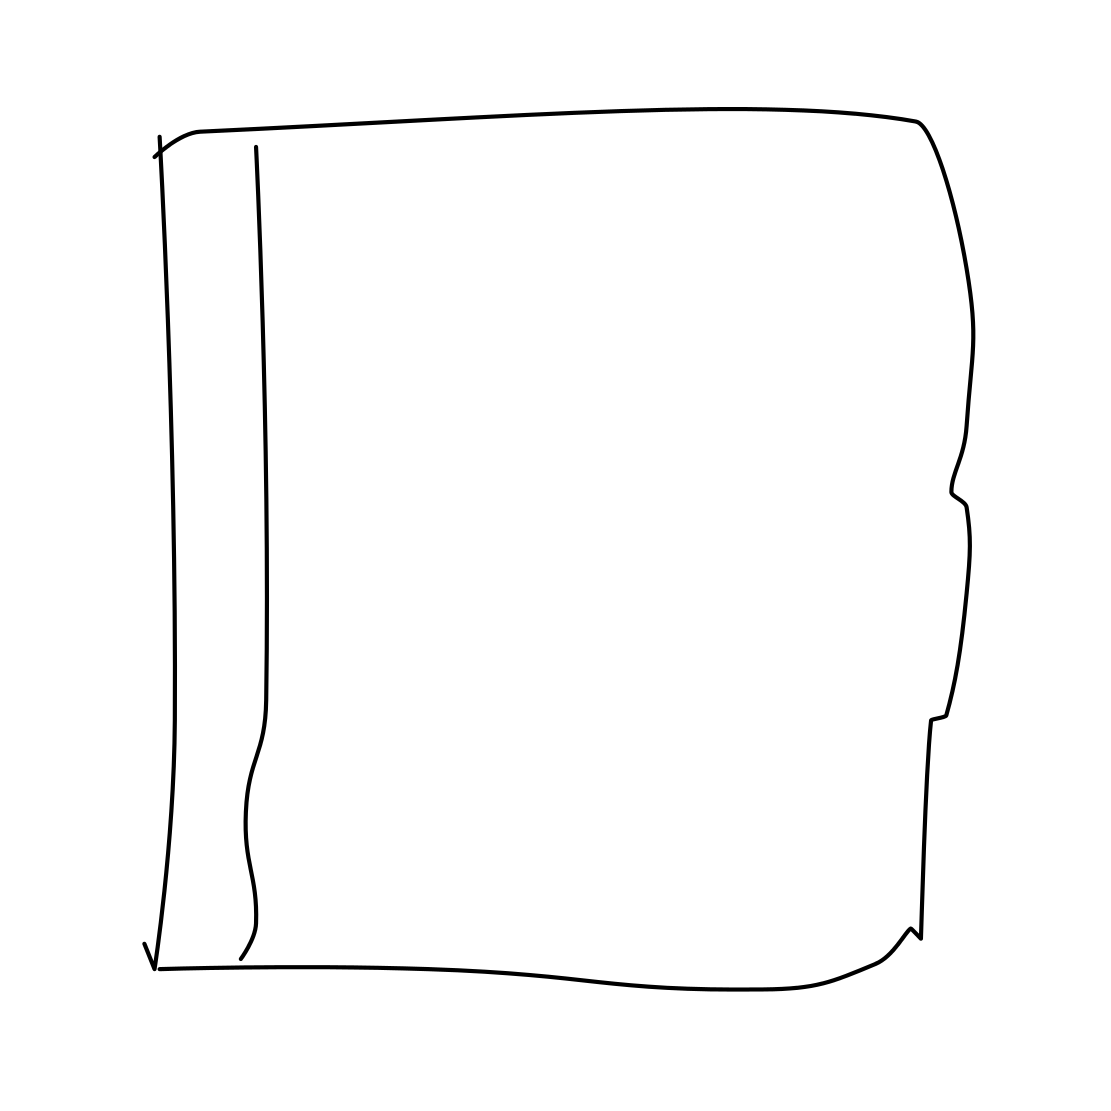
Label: book